Interaction volume radius: 10 \u00c5
Interaction volume height: 20 \u00c5
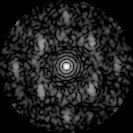
Disorder parameter: 0.6059